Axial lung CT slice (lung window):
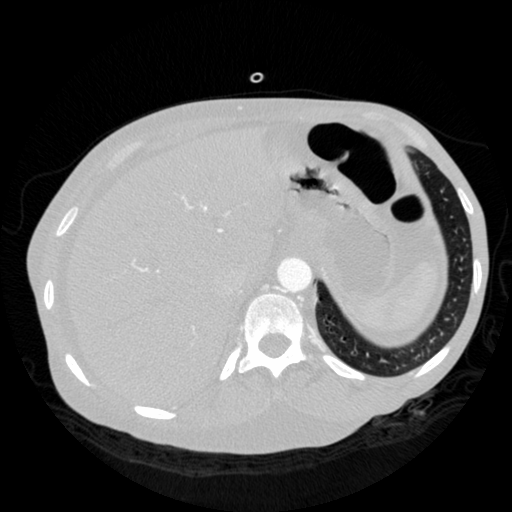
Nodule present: no